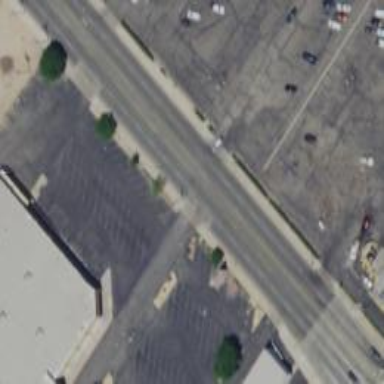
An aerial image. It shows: Secondary road with separate asphalt sidewalk.